Field crop: maize
Growth stage: 2
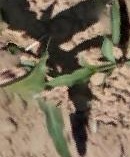
Species: maize